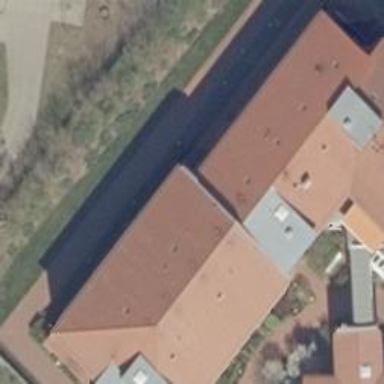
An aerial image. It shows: Building with hipped roof design.